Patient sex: M
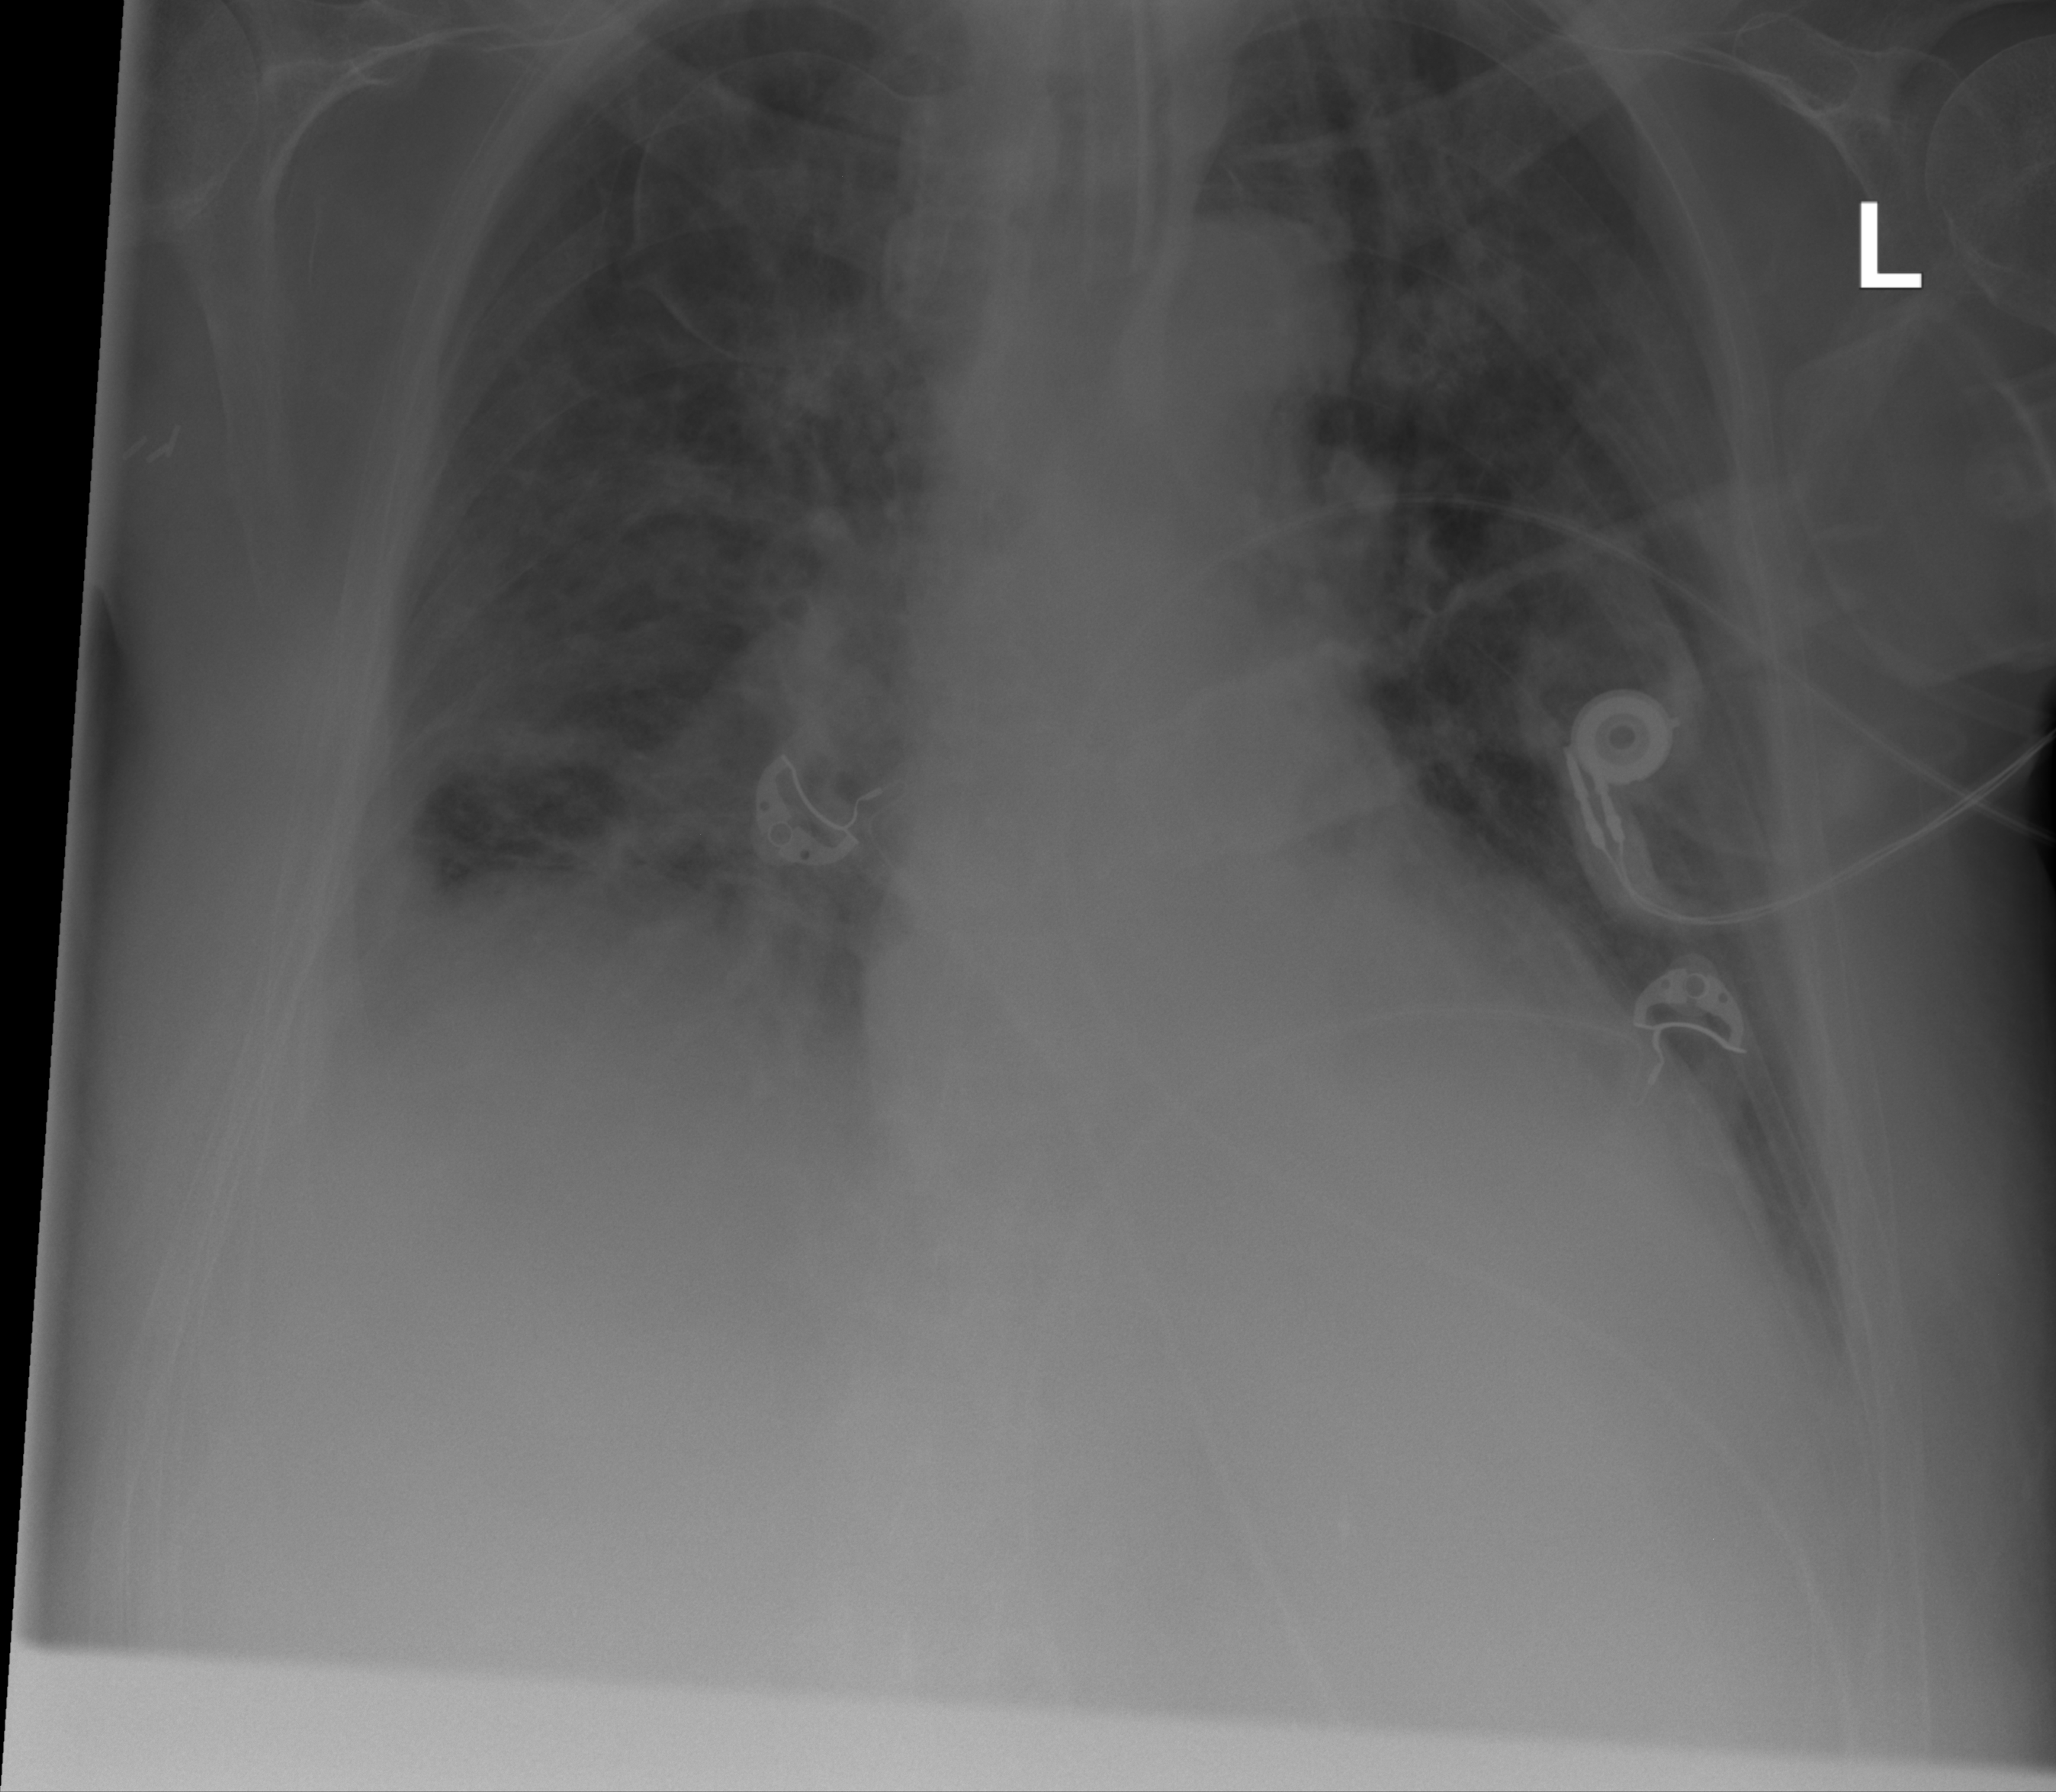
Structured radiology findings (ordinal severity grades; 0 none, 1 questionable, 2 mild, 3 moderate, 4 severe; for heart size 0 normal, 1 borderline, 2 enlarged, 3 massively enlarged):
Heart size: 1
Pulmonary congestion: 2
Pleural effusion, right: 1
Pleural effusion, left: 0
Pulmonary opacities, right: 2
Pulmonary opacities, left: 1
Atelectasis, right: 2
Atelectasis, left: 0